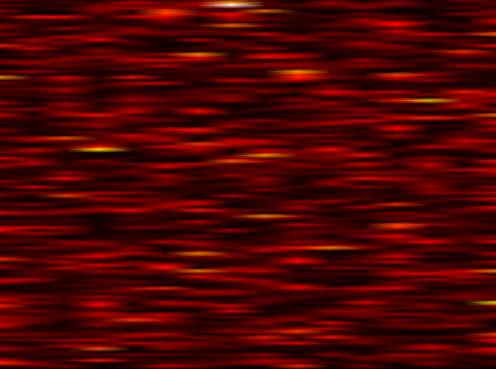
Label: FBMC